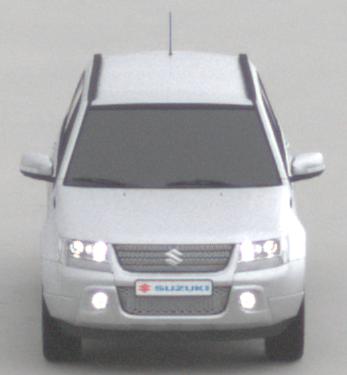
Make: Suzuki
Model: Grand Vitara
Detailed model: Gen. 1 JT
Model produced from: 2009
Model produced until: 2012
Doors: 5
Color: white
Road condition: dry road
Daytime: midday
Contrast: low contrast